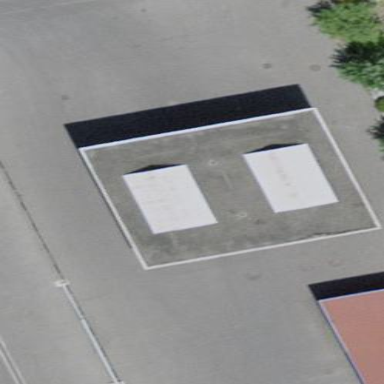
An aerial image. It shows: View of roof of building.